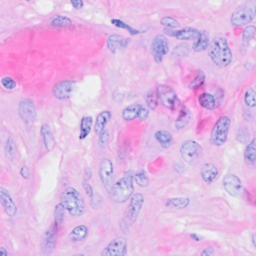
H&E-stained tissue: Breast